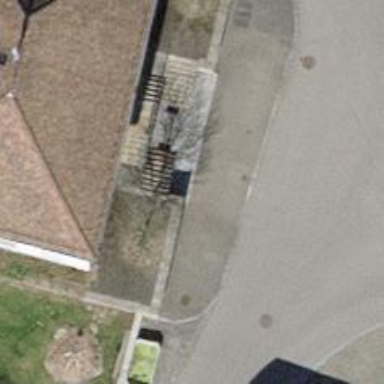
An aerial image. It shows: Set of steps on the road.